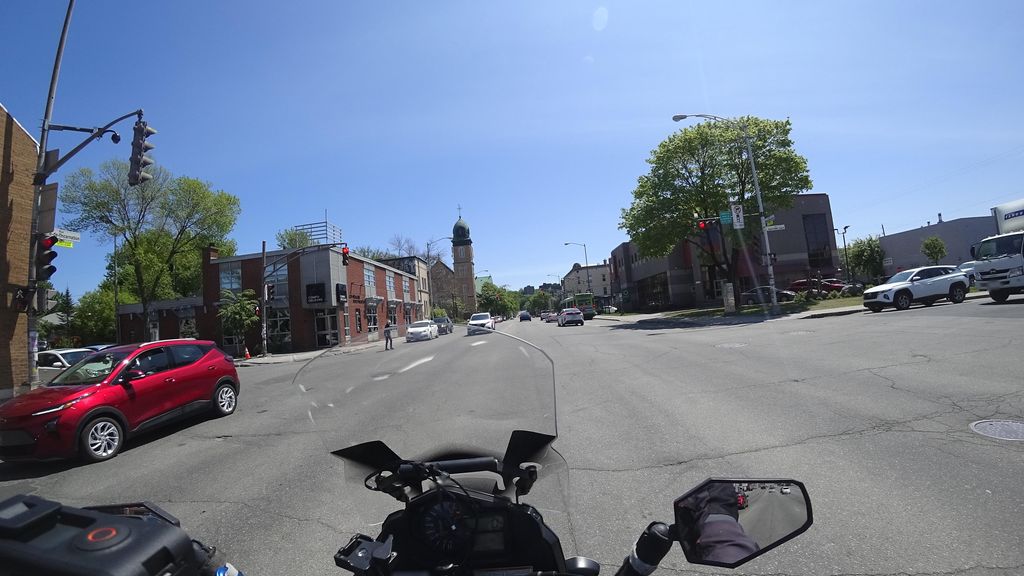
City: quebec_city